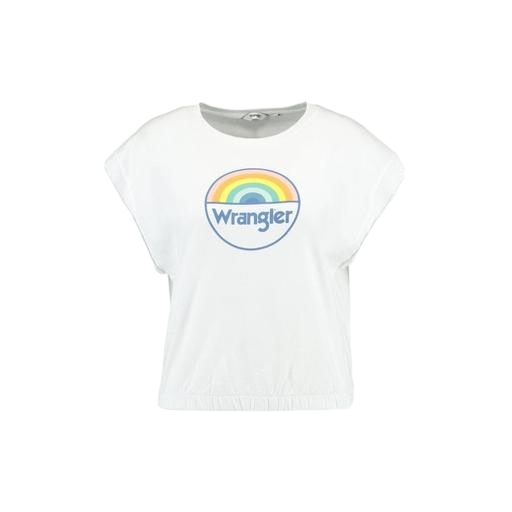
white rainbow tee, white whitney muscle t-shirt, multicolor women’s white large t-shirt, white background